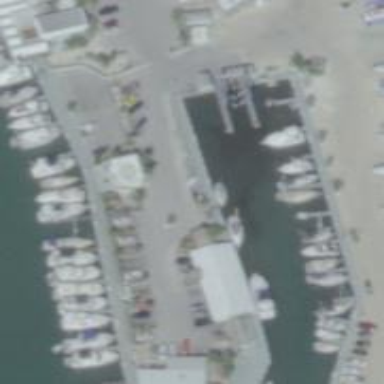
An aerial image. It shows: Marina on leisure land.